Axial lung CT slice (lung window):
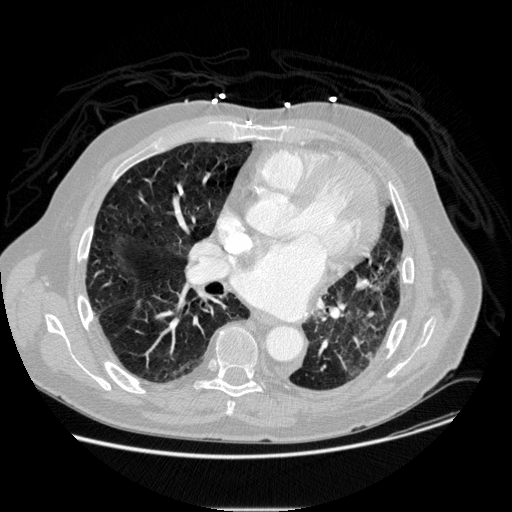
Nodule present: no